A scalogram of one vibration snapshot from a rotating bearing is shown, computed with a continuous wavelet transform. Classify the bearing condition as one of: normal, inner_race, outer_race, ball.
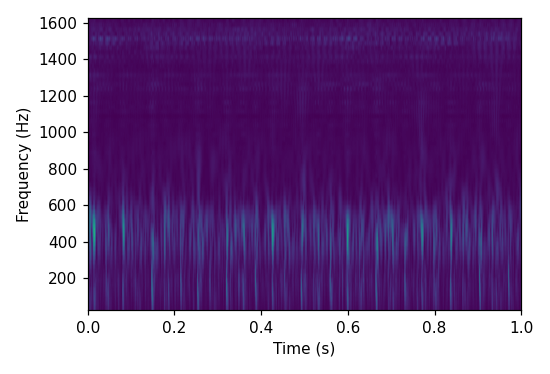
Answer: outer_race